Milling tool wear sample.
Tool blade image: 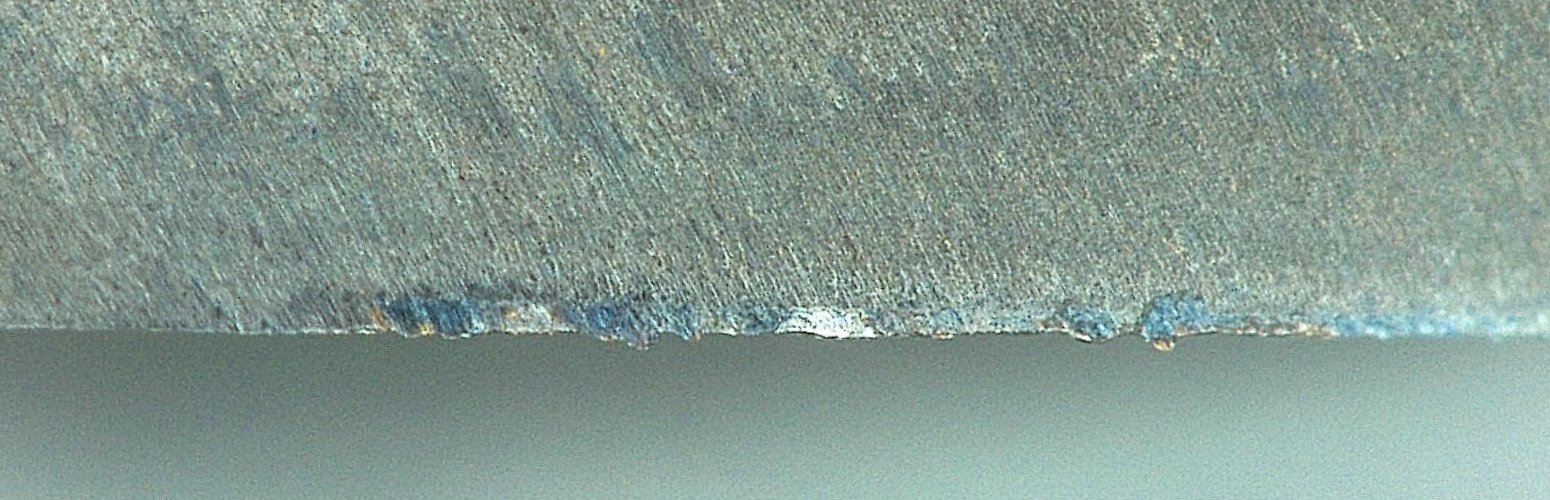
Chip image: 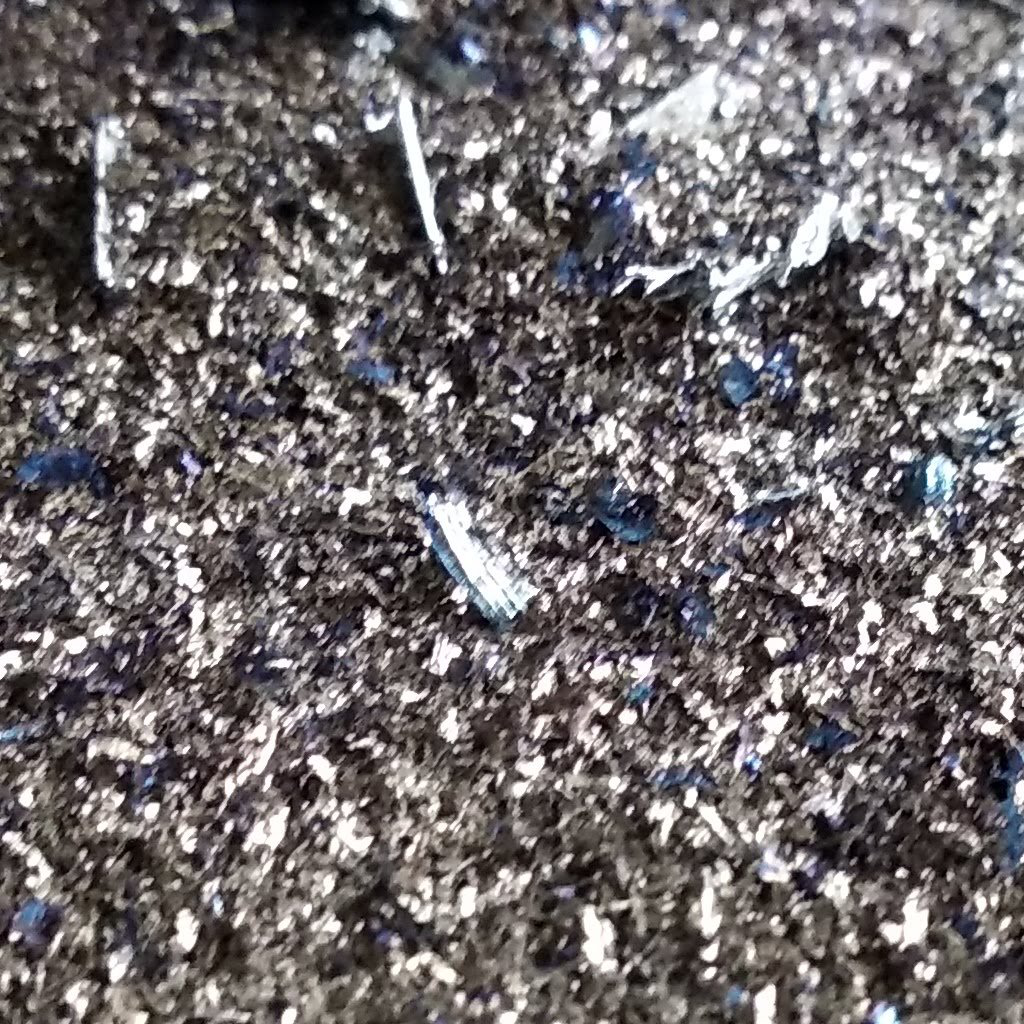
Workpiece image: 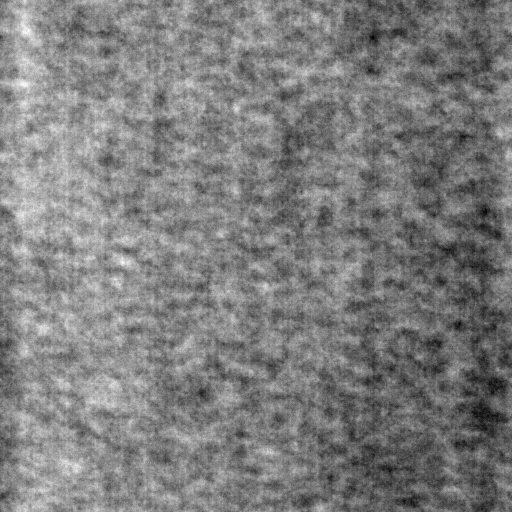
Tool wear state: used
Gaps: 12.82
Flank wear: 106.16
Overhang: 22.26
Force-signal Mel-spectrograms (X, Y, Z axes): 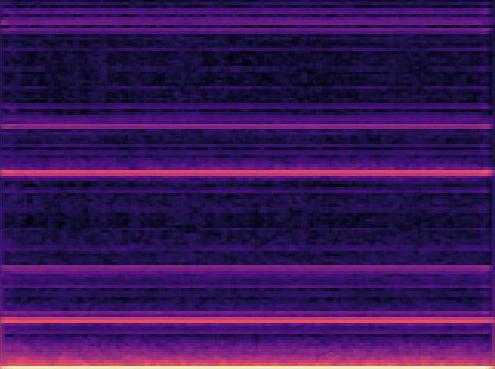 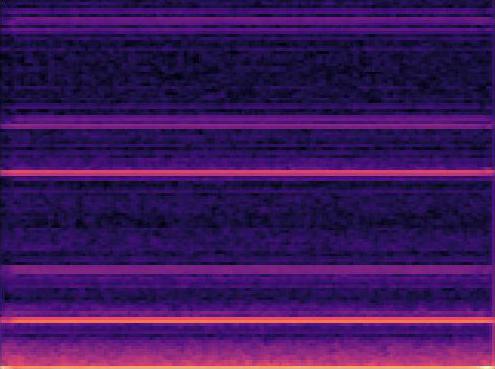 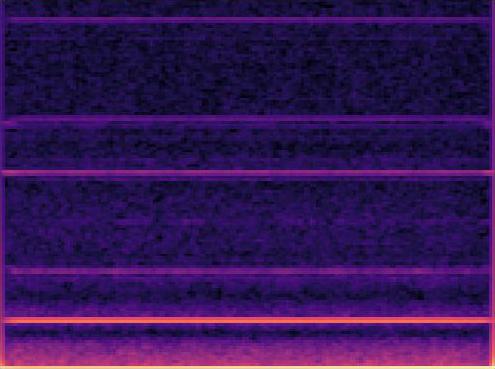
Force-signal scalograms (X, Y, Z axes): 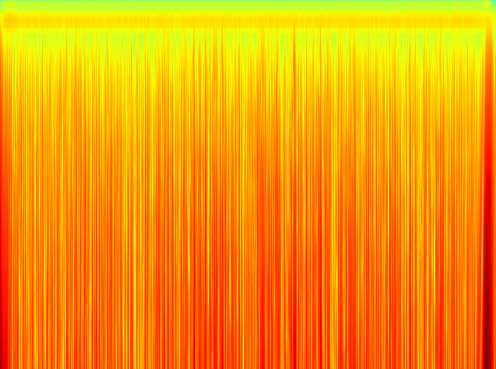 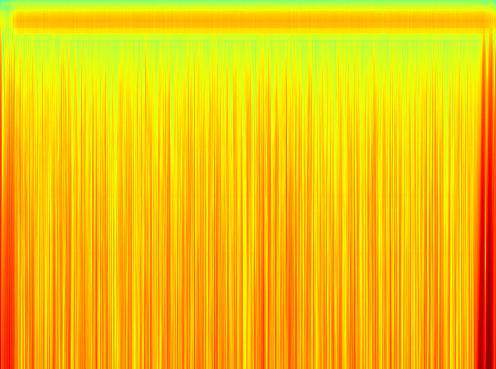 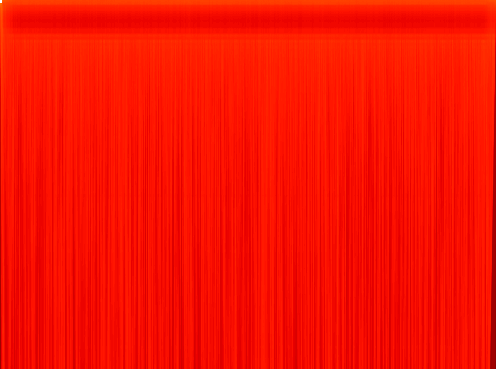
Force phase: steady_state_stabilization_wear